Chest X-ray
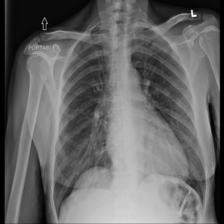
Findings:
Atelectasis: negative
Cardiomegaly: negative
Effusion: negative
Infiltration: negative
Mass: negative
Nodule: negative
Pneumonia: negative
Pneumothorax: negative
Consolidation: negative
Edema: negative
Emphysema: negative
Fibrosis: negative
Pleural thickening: negative
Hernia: negative